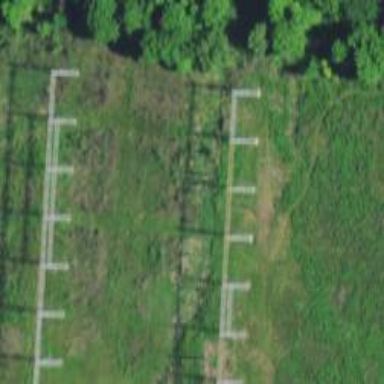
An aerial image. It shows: Triple tower power structure consisting of three poles.